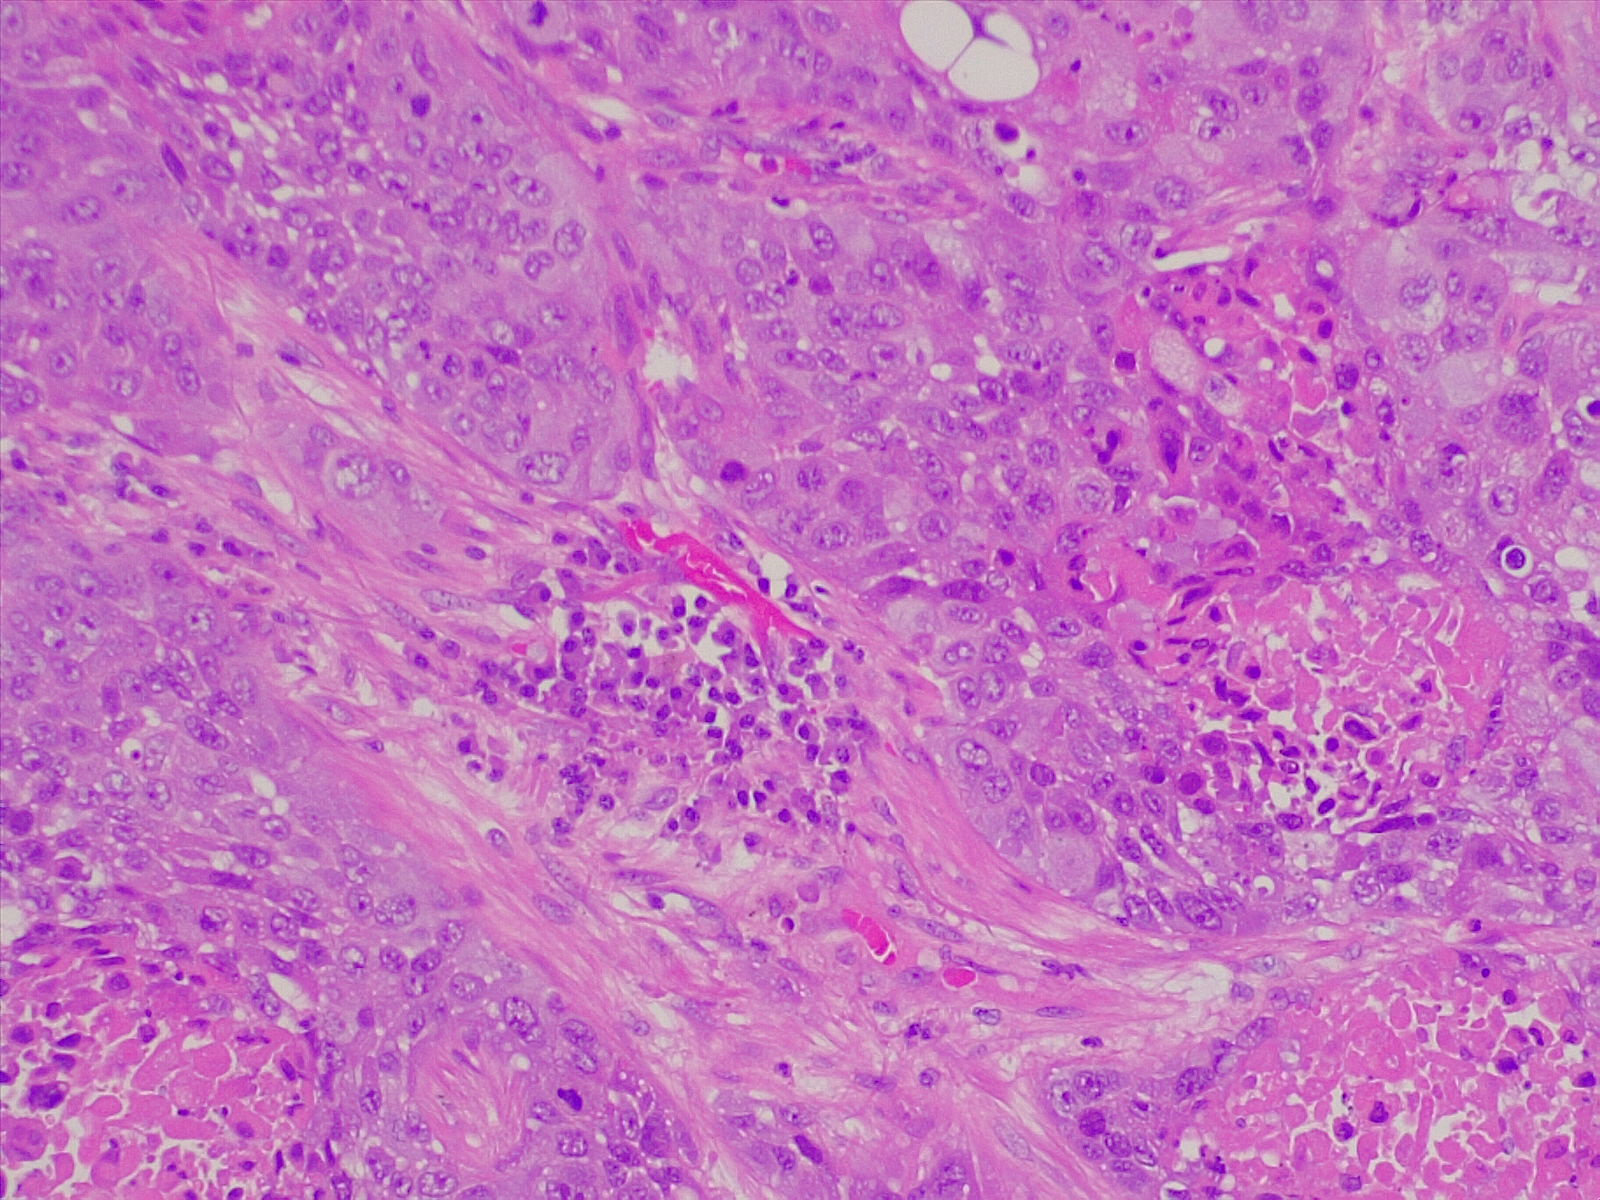
Label: lung squamous cell carcinoma, moderately differentiated